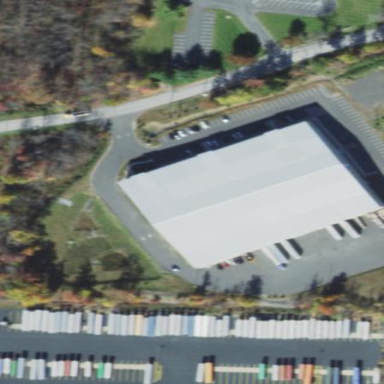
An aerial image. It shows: Warehouse building.